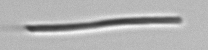
Label: fiber